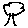
Label: tree